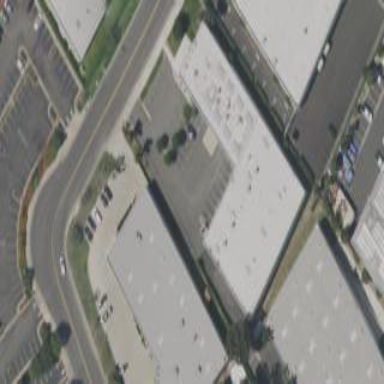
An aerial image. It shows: Commercial building.